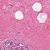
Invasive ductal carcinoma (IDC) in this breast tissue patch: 0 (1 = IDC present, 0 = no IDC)